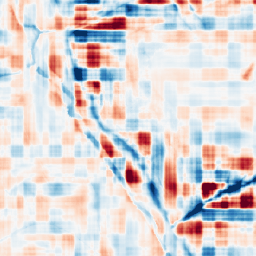
Category: wavelet
Decomposition family: wavelet_reverse_biorthogonal
Decomposition parameters: wavelet: rbio3.5
level: 5
Upsampling method: nearest
Upsampling parameters: scale: 2
Upsampling scale: 2